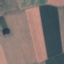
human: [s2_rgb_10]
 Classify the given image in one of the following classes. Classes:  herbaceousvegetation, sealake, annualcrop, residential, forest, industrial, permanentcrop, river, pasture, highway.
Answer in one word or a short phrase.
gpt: AnnualCrop